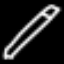
Label: pencil